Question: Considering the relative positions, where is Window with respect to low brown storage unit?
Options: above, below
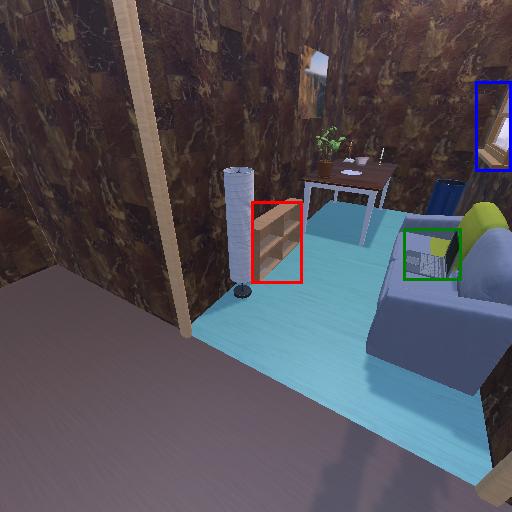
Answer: above